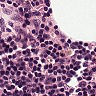
Metastatic tissue present: no